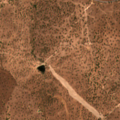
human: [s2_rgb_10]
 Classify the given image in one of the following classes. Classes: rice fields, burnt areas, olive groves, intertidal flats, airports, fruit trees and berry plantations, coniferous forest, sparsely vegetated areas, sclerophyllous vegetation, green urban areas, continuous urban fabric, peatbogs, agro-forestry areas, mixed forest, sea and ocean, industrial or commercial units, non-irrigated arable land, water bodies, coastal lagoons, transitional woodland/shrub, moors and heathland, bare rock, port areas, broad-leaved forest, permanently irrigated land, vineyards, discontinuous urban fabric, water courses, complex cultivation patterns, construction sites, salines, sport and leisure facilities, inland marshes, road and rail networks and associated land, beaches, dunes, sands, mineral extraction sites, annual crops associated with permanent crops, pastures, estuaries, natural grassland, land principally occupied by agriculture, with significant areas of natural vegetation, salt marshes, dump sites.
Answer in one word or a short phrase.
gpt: agro-forestry areas